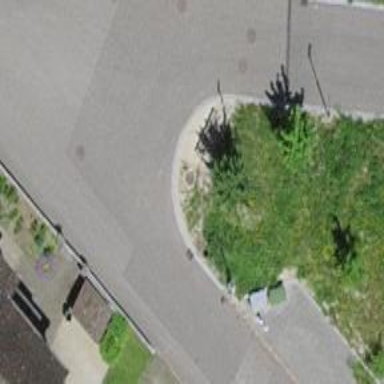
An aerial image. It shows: Brown bench in the vicinity.